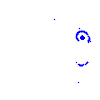
Particle: pion